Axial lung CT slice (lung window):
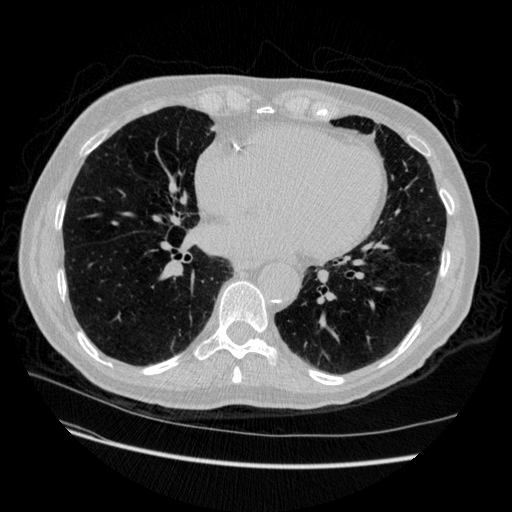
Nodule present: no